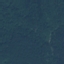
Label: Forest